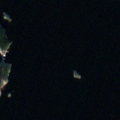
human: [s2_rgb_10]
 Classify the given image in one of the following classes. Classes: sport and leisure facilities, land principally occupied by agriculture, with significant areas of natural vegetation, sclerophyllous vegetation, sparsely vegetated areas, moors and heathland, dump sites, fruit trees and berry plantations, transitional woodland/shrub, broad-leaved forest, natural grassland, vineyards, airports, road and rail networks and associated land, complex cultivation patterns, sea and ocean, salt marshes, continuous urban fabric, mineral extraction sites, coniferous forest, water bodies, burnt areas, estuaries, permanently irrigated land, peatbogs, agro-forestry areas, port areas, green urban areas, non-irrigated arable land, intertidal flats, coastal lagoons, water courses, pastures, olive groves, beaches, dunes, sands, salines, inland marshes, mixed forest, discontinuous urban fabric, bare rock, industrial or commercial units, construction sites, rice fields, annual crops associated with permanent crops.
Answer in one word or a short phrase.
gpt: water bodies